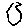
Label: hexagon